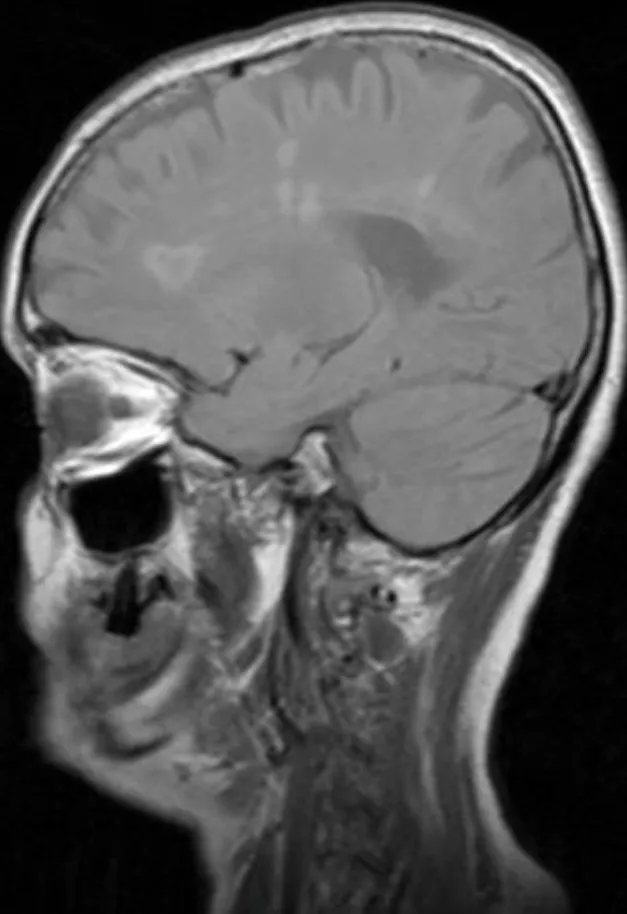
The sagittal FLAIR imaging of the brain MRI showing periventricular hypersignal lesion.
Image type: radiology (mri)